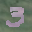
Label: 3